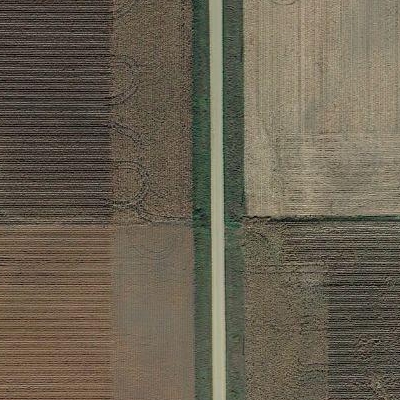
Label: bField